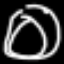
Label: donut